Question:
Code:
It shows CursorIndexOutOfBoundException.
I am running the following code and I am trying to save the value in database and extract it compare it after getting the columnindex from the database.
'''
SQLiteDatabase db= openOrCreateDatabase("tryitdb", MODE_PRIVATE, null);
String sql= "create table if not exists tabletry(score int)";
db.execSQL(sql);
db.close();
tv1= (TextView) findViewById(R.id.textView1);
et1= (EditText) findViewById(R.id.editText1);
b1 = (Button) findViewById(R.id.button1);
b1.setOnClickListener(new OnClickListener() {
public void onClick(View v) {
getsc();
}
});
};
public void getsc() {
SQLiteDatabase db= openOrCreateDatabase("tryitdb", MODE_PRIVATE, null);
String sql= "select * from tabletry";
Cursor c1= db.rawQuery(sql, null);
if(c1!=null && c1.getCount()>0){
int i1= c1.getColumnIndex("score");
String score= c1.getString(i1);
int old= Integer.valueOf(score);
int str= Integer.valueOf(et1.getText().toString());
if(old>=str){
tv1.setText(old);
}
else{
tv1.setText(str);
}
}
else{
init();
}
}
public void init() {
String s=et1.getText().toString();
SQLiteDatabase db= openOrCreateDatabase("tryitdb", MODE_PRIVATE, null);
String string= "insert into tabletry values(?)";
Object[] oa= new Object[1];
oa[0] = s;
db.execSQL(string,oa);
db.close();
tv1.setText(s);
}
'''
It shows me error on the line
String score= c1.getString(i1);
Please suggest a fix. Thanks
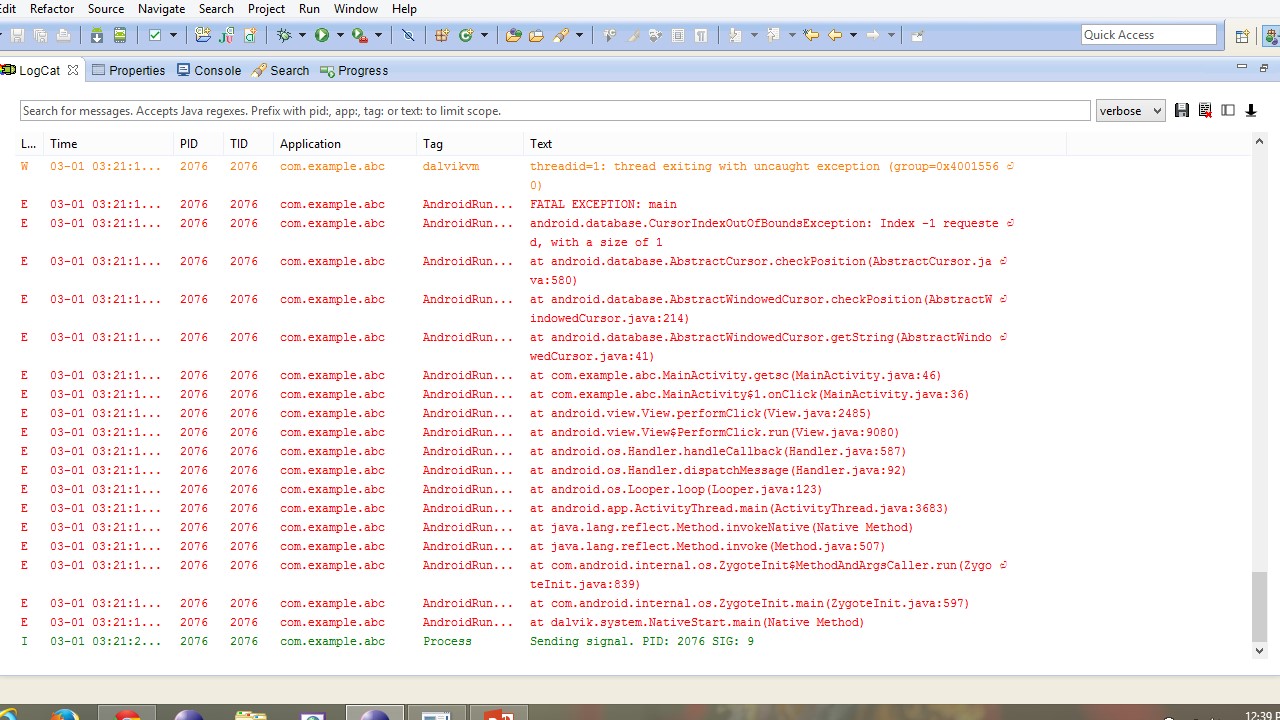
Answer: Before you try to access column values from a cursor, you'll have to move it to point to a valid row. Use one of the 'moveTo...()' methods for that.
For example, change
'''
Cursor c1= db.rawQuery(sql, null);
if(c1!=null && c1.getCount()>0){
int i1= c1.getColumnIndex("score");
String score= c1.getString(i1);
'''
to
'''
Cursor c1= db.rawQuery(sql, null);
if(c1.moveToFirst()){
int i1= c1.getColumnIndex("score");
String score= c1.getString(i1);
'''
'rawQuery()' won't return a 'null' so checking for it is not really necessary, and 'moveToFirst()' will return 'false' if the cursor doesn't point to a valid row after the move so you can remove the 'getCount()' check, too.